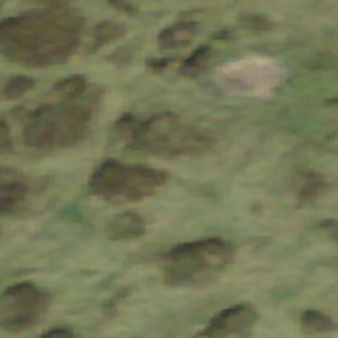
Label: other